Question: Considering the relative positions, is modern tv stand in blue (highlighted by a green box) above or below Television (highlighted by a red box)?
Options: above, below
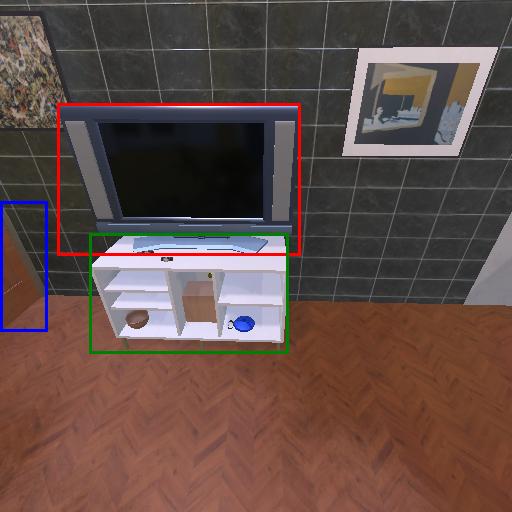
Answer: above